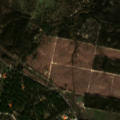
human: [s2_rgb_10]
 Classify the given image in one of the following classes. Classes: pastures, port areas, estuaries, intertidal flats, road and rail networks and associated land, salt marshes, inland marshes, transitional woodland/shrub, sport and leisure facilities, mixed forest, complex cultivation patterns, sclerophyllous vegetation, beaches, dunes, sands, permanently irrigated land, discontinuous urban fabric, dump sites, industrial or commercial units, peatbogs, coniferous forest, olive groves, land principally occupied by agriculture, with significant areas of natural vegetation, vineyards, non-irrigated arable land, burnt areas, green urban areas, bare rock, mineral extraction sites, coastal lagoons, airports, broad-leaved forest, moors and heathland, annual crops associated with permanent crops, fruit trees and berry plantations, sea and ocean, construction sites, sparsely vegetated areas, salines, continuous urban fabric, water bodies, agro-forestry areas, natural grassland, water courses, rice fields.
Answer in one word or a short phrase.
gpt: pastures, broad-leaved forest, mixed forest, transitional woodland/shrub